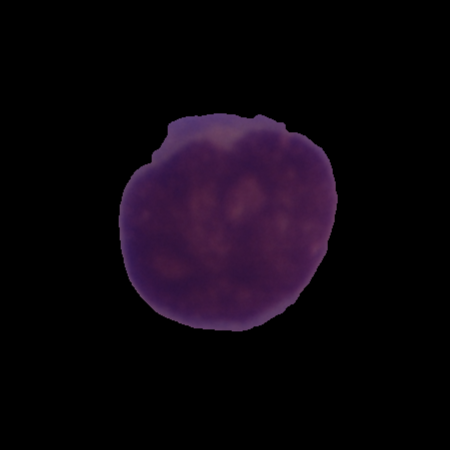
Label: healthy